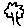
Label: tree